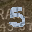
Label: 5